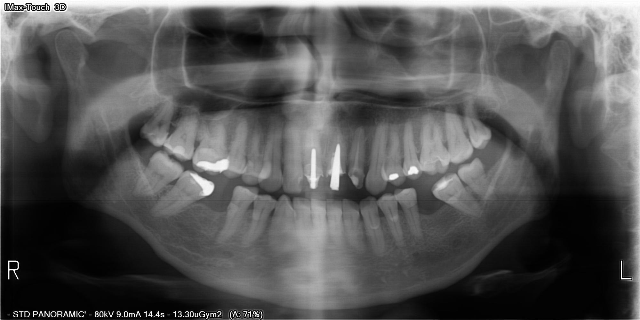
adult